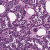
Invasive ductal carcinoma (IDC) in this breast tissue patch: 1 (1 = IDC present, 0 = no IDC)